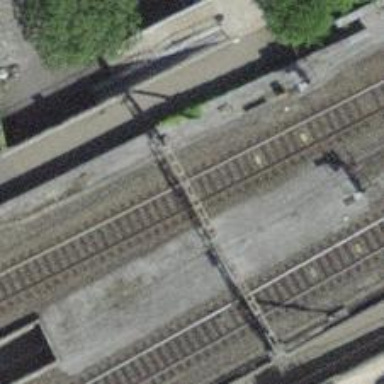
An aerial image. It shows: Single-track electrified railway with contact line.